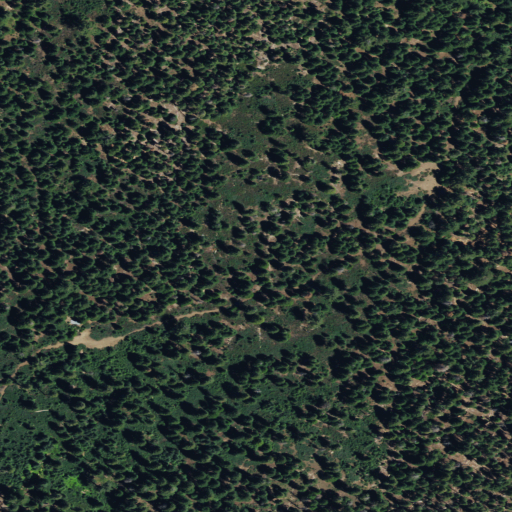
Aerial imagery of plain(s) in California named Cornish Flat containing evergreen forest and open development